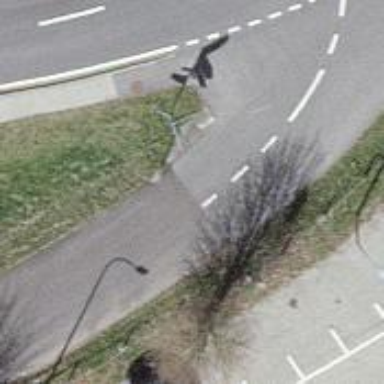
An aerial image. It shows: Tertiary road with asphalt surface.